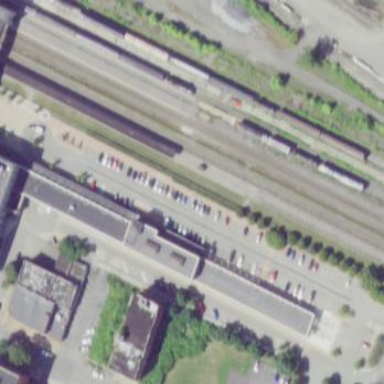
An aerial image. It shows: Platform for public transport and railway.